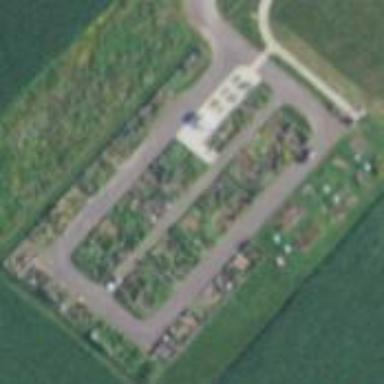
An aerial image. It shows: Allotments area.